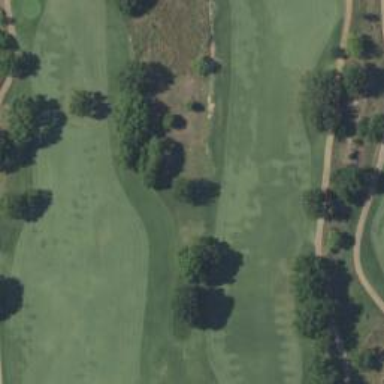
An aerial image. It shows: Lush grass fairway on golf course.